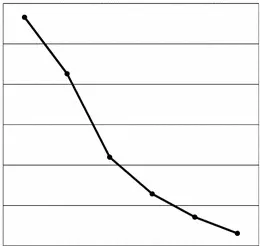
Serum triglyceride level. After intensive insulin therapy.
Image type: chart (chart)